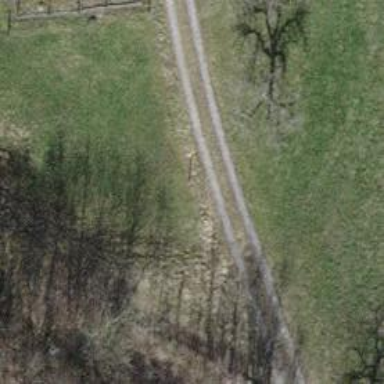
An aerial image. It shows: Gravel track with grade 2 quality.